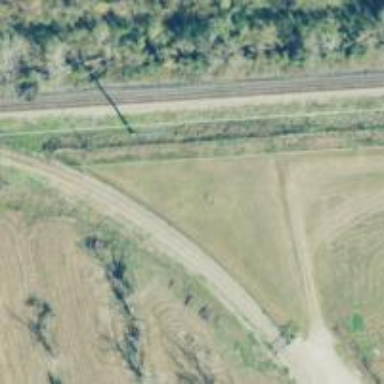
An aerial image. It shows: Rail spur service.